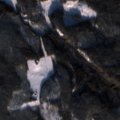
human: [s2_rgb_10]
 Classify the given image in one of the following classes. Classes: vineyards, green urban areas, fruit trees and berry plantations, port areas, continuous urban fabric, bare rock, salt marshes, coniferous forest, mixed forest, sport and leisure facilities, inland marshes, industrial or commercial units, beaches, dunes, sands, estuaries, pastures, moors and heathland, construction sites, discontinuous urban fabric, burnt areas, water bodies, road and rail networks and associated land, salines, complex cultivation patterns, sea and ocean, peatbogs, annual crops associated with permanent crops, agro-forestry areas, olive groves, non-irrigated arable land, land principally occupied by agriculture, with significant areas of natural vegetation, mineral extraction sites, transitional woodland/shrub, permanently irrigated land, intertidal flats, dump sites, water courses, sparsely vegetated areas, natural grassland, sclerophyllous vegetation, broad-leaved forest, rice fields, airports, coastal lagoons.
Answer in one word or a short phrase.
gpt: coniferous forest